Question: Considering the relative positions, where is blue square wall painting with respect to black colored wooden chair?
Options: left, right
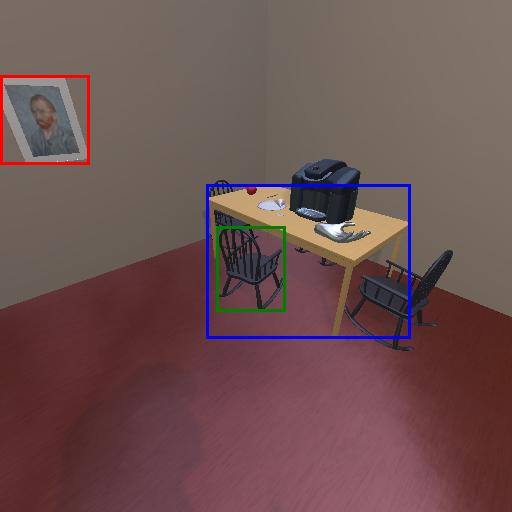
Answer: left